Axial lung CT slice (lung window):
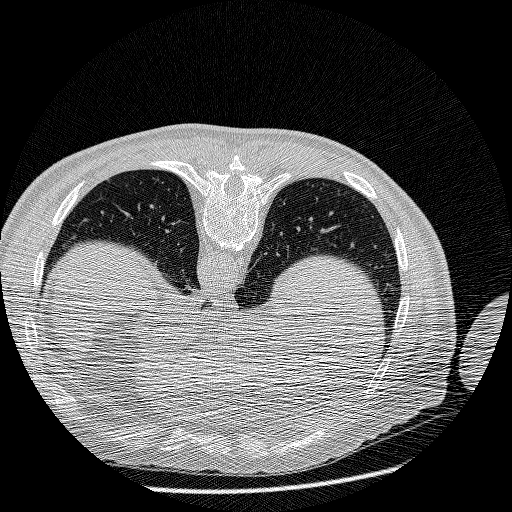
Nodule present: no